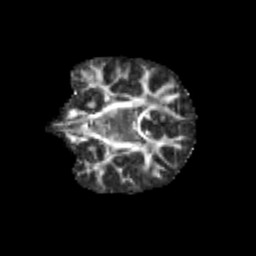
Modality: FA
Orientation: coronal
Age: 9
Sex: female
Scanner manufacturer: siemens
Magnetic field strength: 3 T
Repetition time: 3.8 s
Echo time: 0.07 s